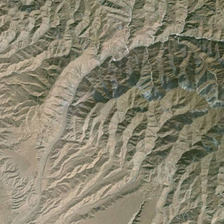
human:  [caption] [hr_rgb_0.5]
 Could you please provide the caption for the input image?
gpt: it is a piece of yellow mountain .

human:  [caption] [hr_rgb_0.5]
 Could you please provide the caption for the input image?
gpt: it is a piece of yellow mountain .

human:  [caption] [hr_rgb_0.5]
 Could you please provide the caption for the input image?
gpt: it is a piece of yellow mountain .

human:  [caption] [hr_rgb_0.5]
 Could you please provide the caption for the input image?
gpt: it is a piece of yellow mountain .

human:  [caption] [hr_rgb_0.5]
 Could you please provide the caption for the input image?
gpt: it is a piece of yellow mountain .